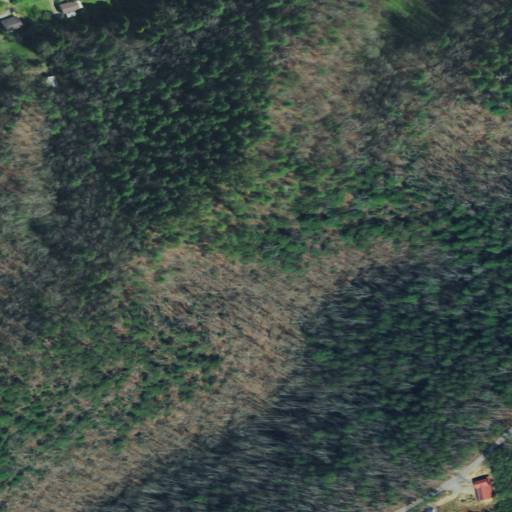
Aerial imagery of mountain in Tennessee named Mark Mountain containing mixed forest, evergreen forest, deciduous forest, open development, grassland, and low intensity development